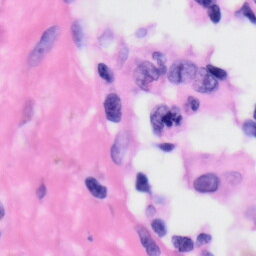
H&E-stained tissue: Skin